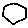
Label: hexagon